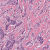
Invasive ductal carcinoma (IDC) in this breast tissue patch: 1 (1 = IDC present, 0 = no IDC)